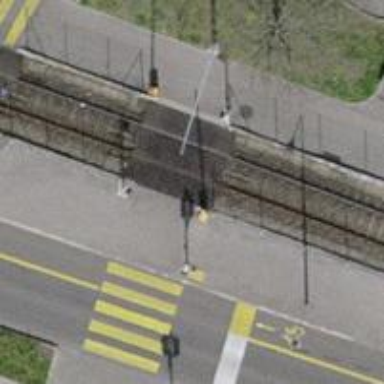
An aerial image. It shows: Railway crossing with full barrier.